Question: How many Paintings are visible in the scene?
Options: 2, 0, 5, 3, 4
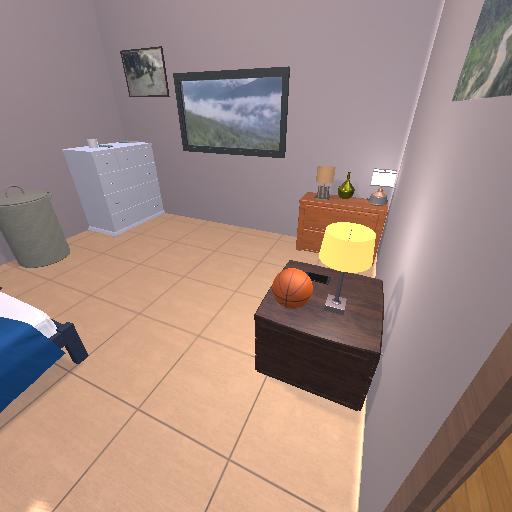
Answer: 2